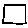
Label: square